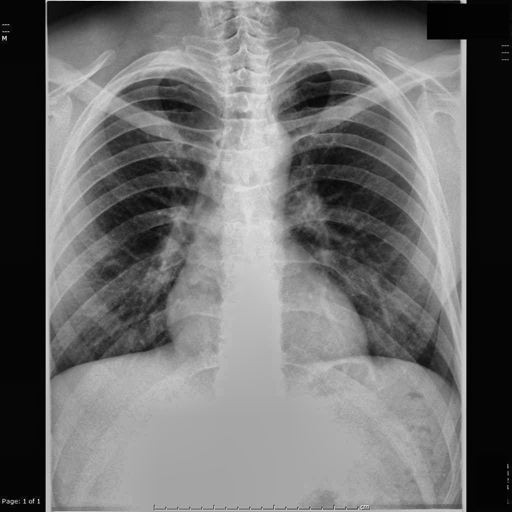
Finding: TUBERCULOSIS